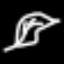
Label: leaf